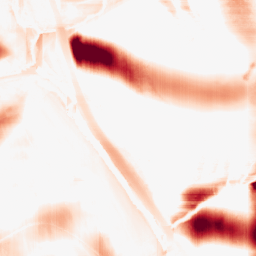
Category: morphological
Decomposition family: morphological_square
Decomposition parameters: operation: opening
size: 50
Upsampling method: quintic
Upsampling parameters: scale: 4
Upsampling scale: 4